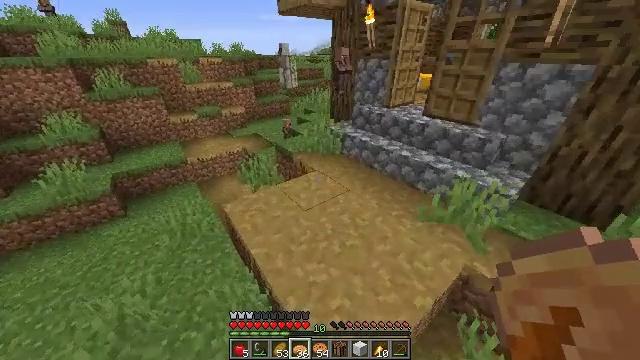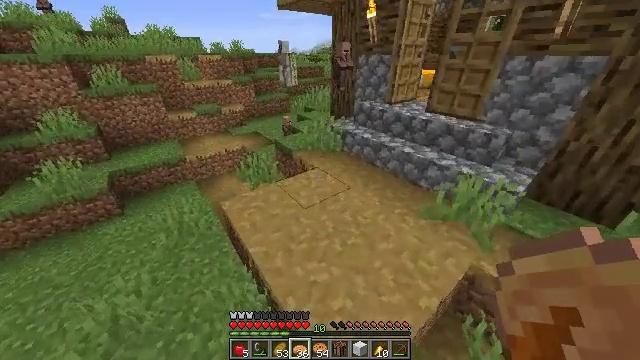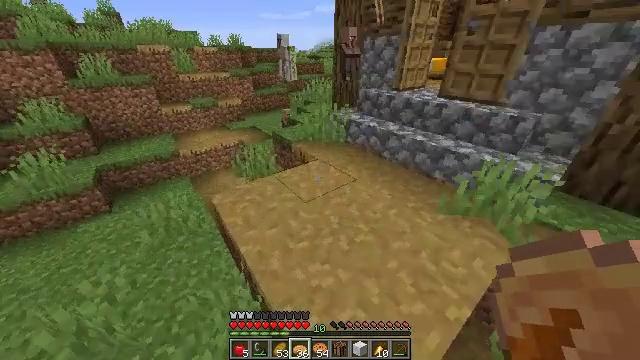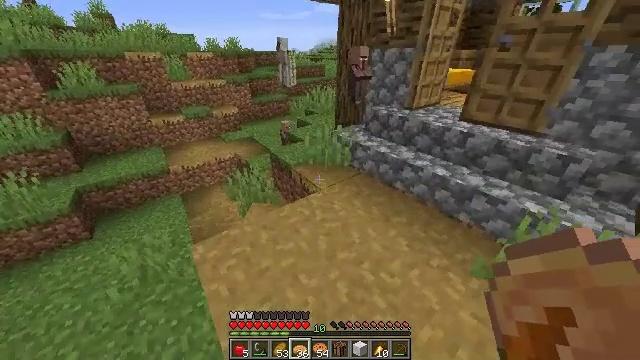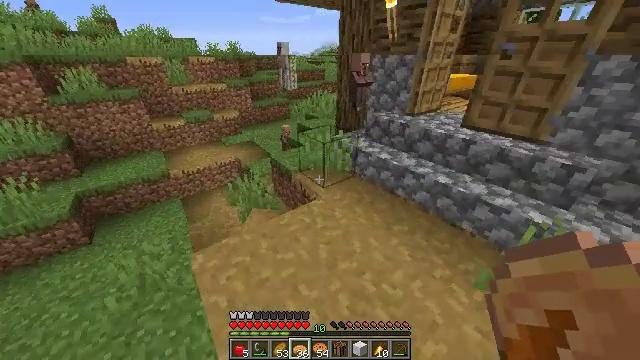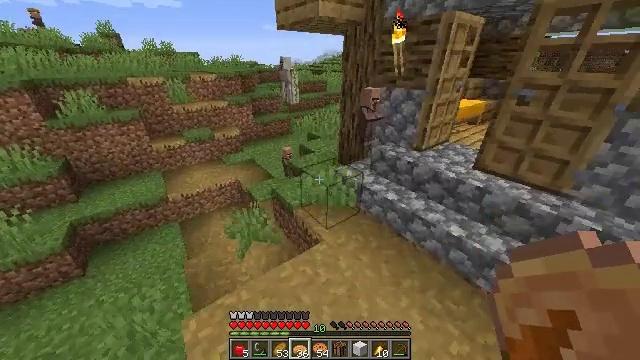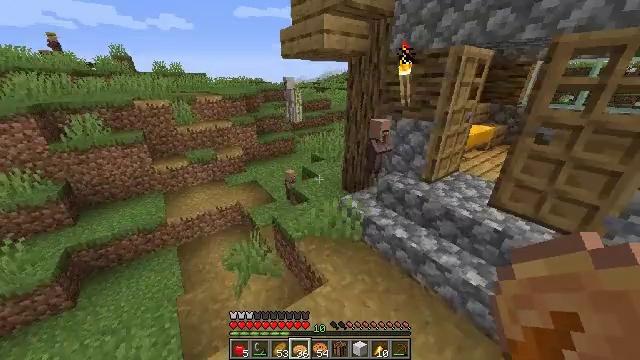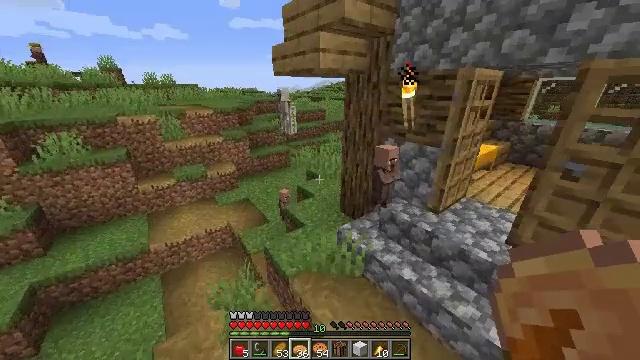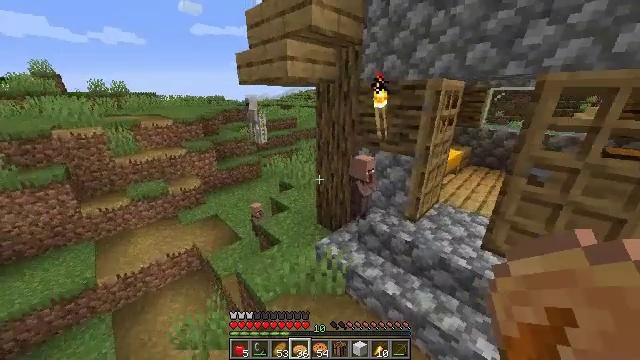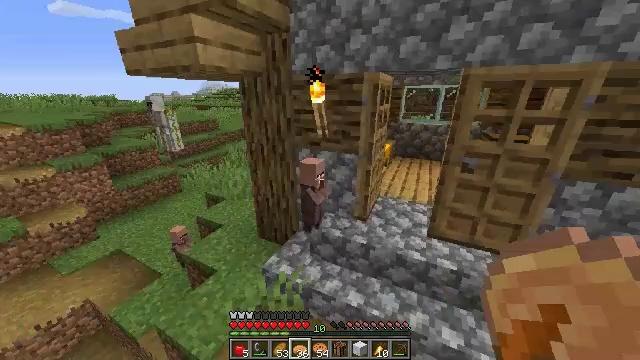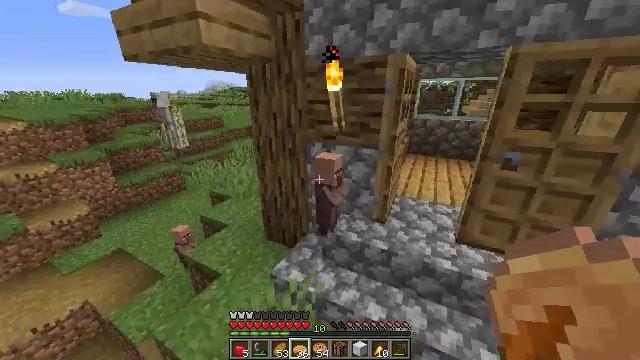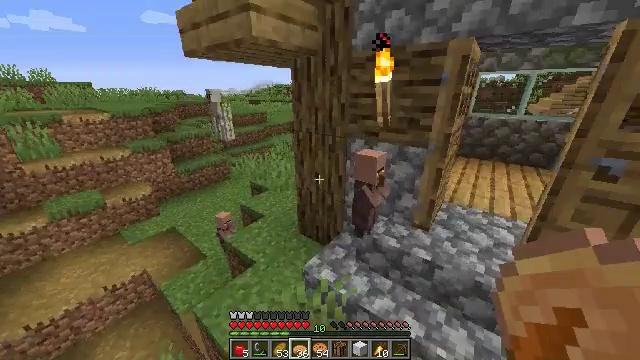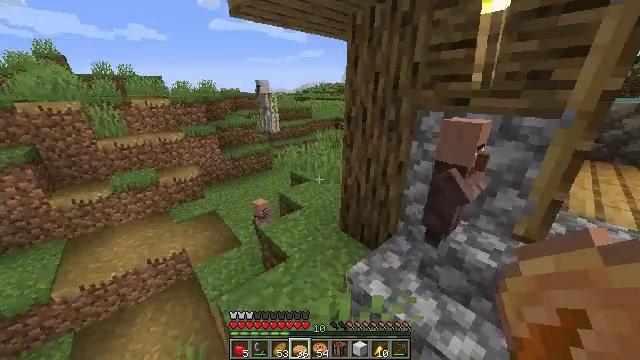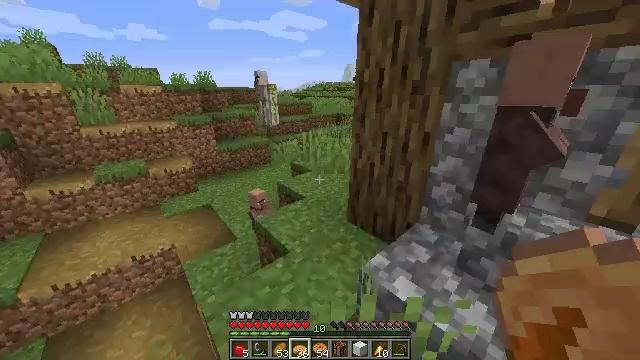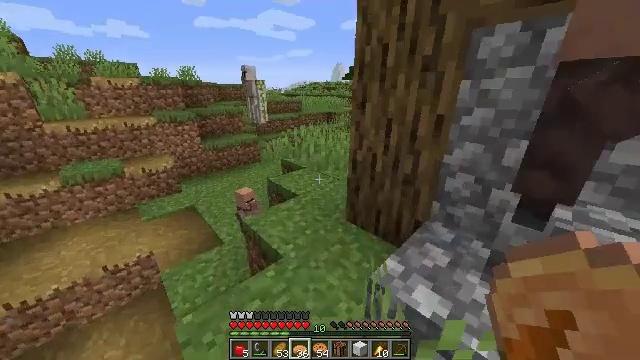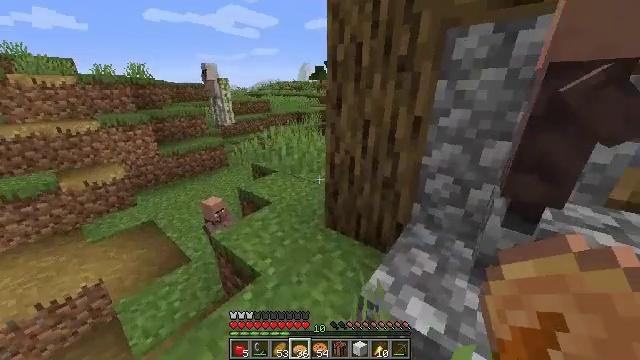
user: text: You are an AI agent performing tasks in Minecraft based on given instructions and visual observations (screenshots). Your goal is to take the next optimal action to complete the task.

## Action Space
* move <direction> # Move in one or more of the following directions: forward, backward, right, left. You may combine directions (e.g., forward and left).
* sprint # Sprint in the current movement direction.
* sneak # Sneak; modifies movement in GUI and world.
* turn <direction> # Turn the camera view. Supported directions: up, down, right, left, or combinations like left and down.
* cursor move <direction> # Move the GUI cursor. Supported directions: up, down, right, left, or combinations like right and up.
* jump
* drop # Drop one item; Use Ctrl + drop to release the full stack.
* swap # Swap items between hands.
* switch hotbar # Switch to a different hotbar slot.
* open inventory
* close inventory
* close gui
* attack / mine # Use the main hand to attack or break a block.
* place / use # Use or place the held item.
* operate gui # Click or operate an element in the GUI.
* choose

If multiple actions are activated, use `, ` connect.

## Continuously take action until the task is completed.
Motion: motion action
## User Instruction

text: Utilize a crafting table to create redstone.
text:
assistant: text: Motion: move forward
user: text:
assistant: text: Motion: move forward
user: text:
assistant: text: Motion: move forward, jump
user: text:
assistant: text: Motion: move forward, jump
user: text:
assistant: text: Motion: move forward, turn up, jump
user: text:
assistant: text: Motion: move forward, turn up, jump
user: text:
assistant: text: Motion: move forward, turn right and up, jump
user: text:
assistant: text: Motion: move forward, turn right and up, jump
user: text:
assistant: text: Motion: move forward, turn right
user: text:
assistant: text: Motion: move forward and move left, turn left
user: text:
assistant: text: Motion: move forward and move left, turn left
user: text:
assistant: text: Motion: move forward and move left, turn left, jump
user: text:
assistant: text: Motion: move forward and move left, jump
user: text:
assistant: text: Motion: move forward and move left, turn right, jump
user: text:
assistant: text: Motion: move forward and move left, turn right, jump
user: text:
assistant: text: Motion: move forward and move left, turn right, jump
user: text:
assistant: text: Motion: move forward and move left, turn right, jump
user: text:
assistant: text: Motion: move forward, jump
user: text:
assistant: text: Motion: move forward
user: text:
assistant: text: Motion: move forward
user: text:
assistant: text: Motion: move forward, turn left
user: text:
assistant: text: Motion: move forward, turn left
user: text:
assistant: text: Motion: move forward, turn left and up
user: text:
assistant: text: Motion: move forward, turn left and up
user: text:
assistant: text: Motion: move forward, turn left
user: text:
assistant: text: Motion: move forward
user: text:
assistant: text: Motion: move forward
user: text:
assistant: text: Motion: move forward, jump
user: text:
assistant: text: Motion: move forward, jump
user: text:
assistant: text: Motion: move forward, jump